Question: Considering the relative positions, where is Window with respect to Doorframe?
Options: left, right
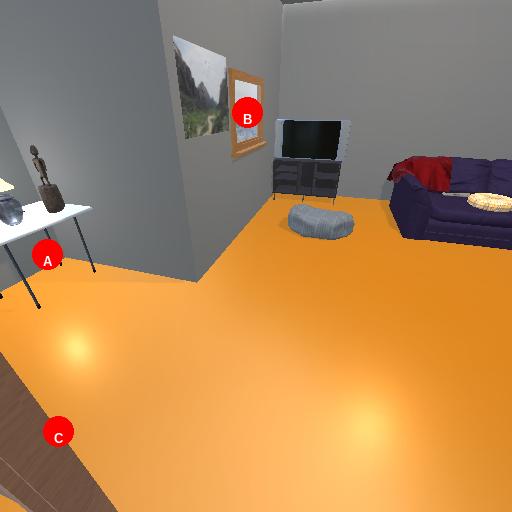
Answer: left